Question: when I test the app on a real device, google maps works fine, but when downloading the same app from google play, this is what I got :

the app doesn't crash but I can't see any thing, what could be the problem ?
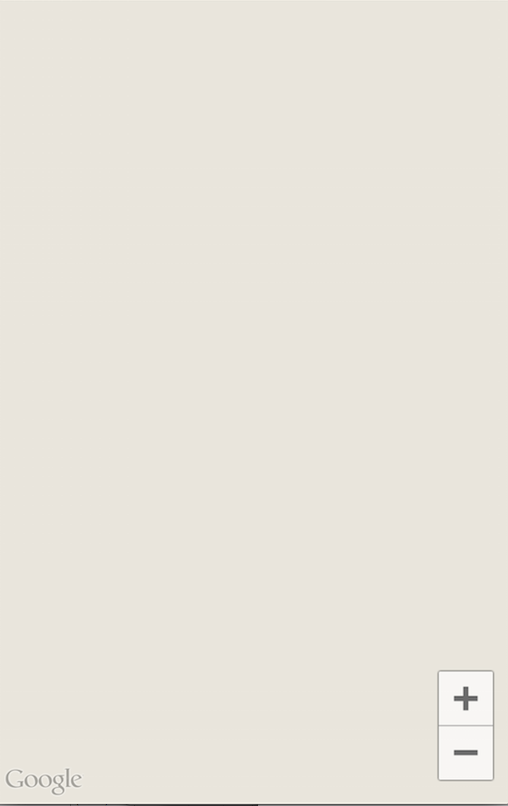
Answer: I think its to do with your API key coming from the google API console.
Make sure you use the SHA1 key coming from your key file
When you sign your APK with the given key file. In the end of signing, there is a SHA1 key shown before you click create signed APK. use that SHA1 in your google API console